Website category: book
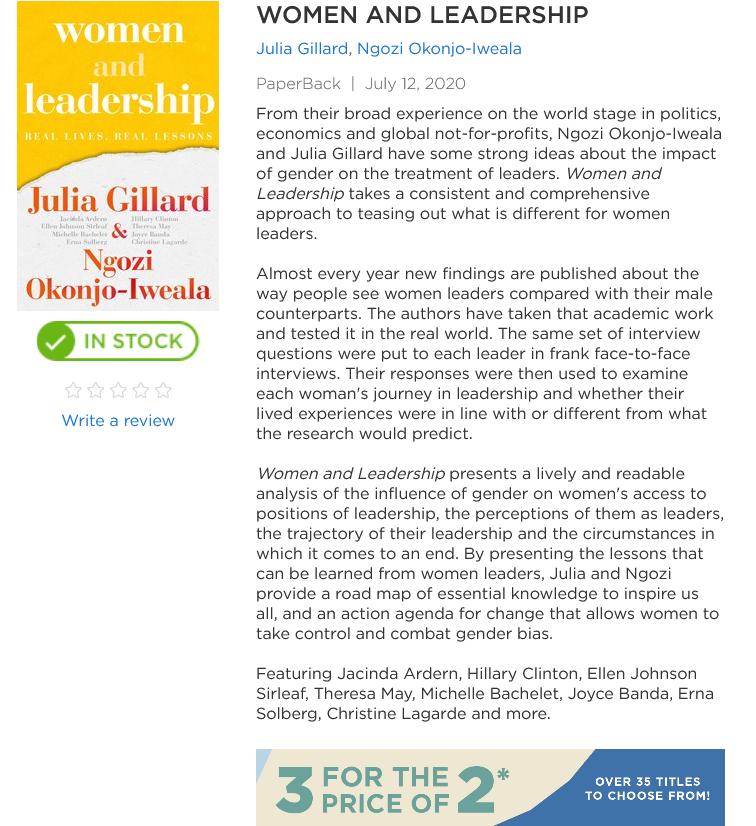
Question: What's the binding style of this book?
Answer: PaperBack

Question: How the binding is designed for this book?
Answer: PaperBack

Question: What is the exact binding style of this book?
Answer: PaperBack

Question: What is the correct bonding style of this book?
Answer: PaperBack

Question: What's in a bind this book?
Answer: PaperBack

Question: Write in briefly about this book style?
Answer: PaperBack

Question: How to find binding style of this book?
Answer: PaperBack

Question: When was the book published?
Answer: July 12, 2020

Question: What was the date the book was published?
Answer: July 12, 2020

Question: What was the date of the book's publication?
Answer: July 12, 2020

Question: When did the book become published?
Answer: July 12, 2020

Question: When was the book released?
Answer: July 12, 2020

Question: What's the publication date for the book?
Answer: July 12, 2020